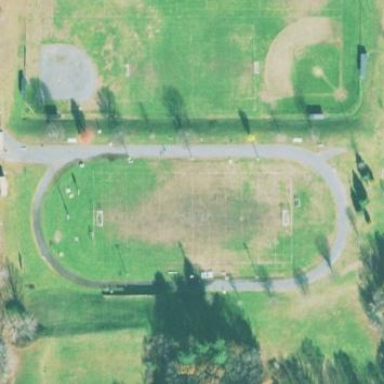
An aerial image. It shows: Track in leisure land.